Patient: sex M, age 60
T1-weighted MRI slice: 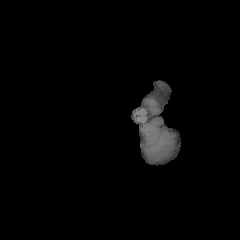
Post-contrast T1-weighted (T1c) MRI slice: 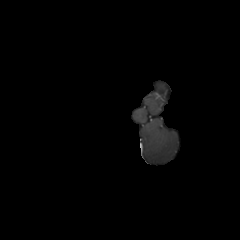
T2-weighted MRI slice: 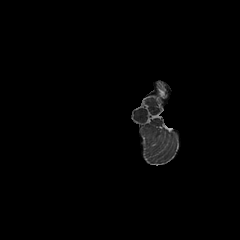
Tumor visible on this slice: no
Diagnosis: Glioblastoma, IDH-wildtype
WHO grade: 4